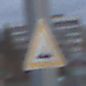
Verkehrszeichen: UnebeneFahrbahn
Umgebung: Outdoor, Suburban
Tageszeit: SunriseSunset
Wetter: PartlyCloudy
Licht: Natural
Jahreszeit: NotSpecified
Kontrast: LowContrast